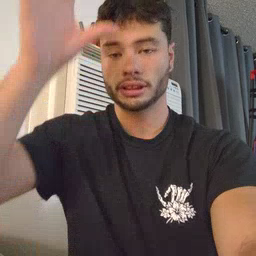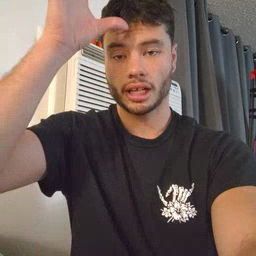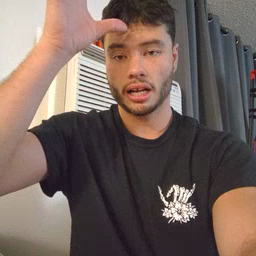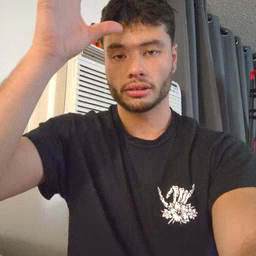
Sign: dad